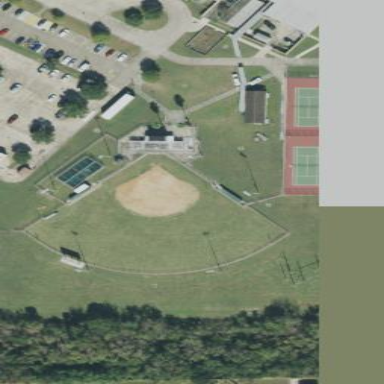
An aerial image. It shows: Softball pitch for leisure land activities.